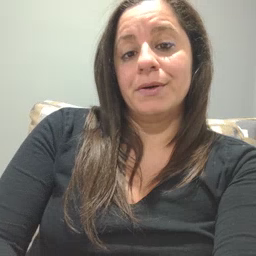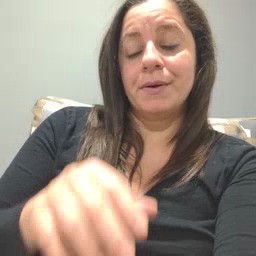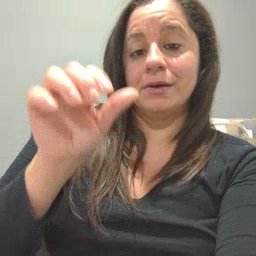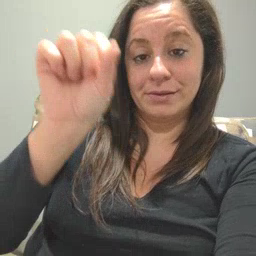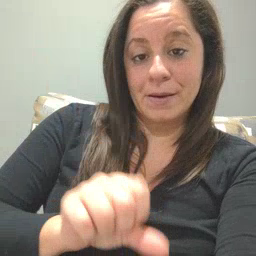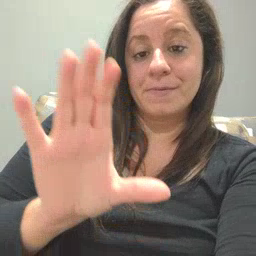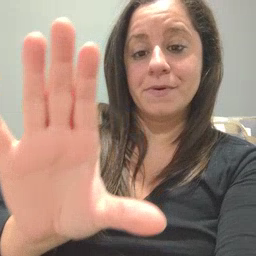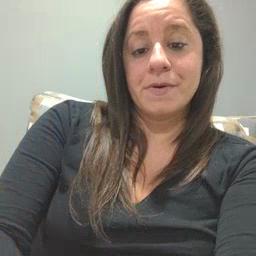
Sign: mitten